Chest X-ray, PA view. Patient: 30 years old, sex F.
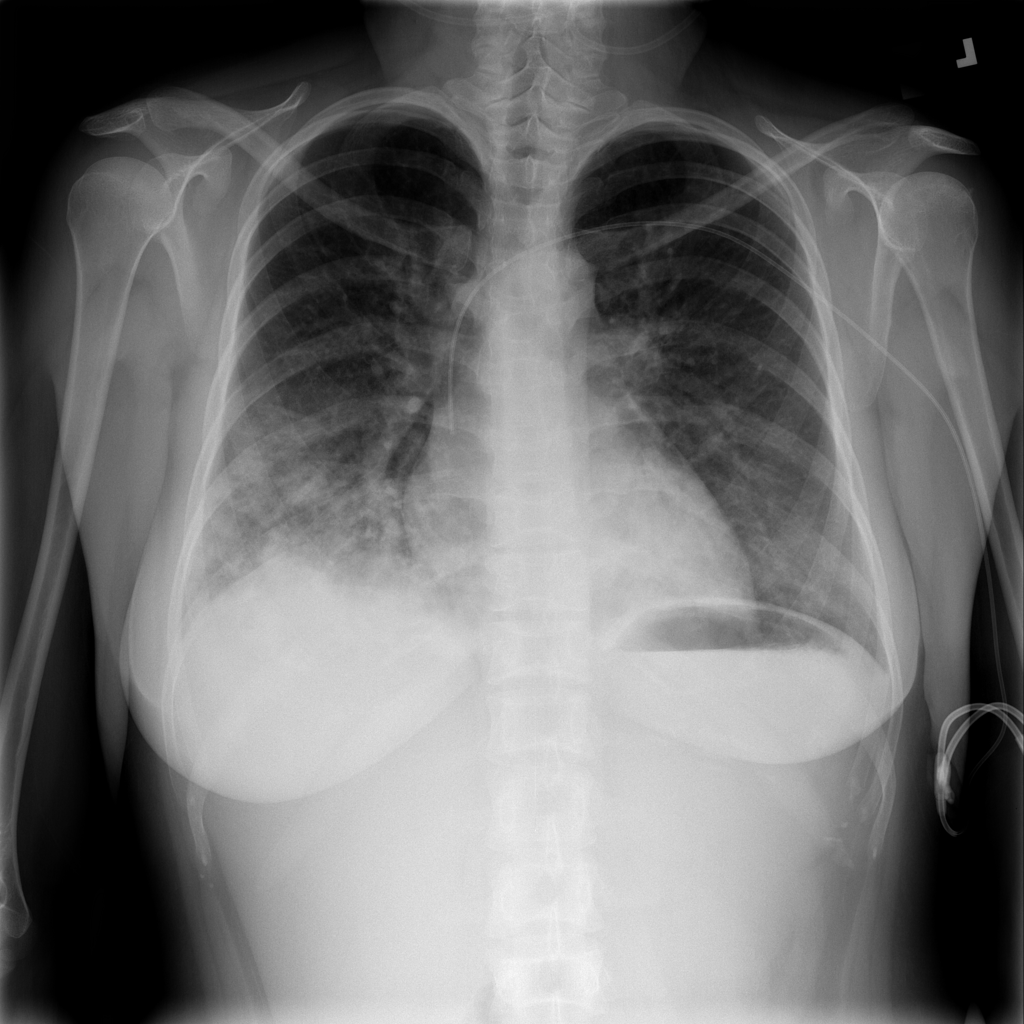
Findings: Atelectasis, Infiltration, Nodule